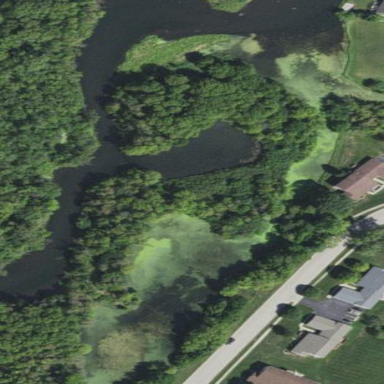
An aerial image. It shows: Pond surrounded by natural water.